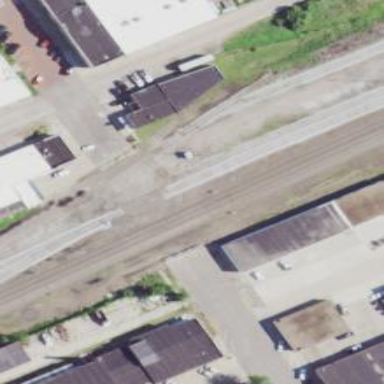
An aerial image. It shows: Level crossing along the railway.